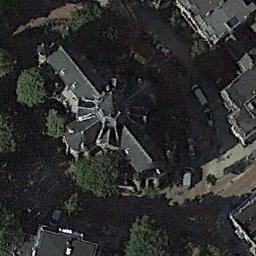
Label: church